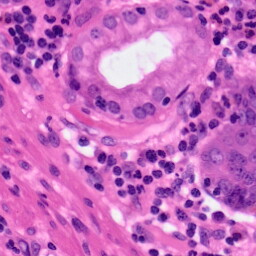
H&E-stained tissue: Pancreatic